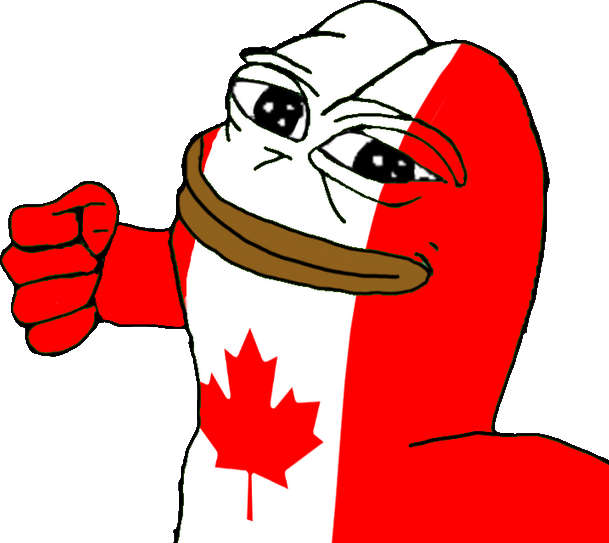
Label: 5_Pepe